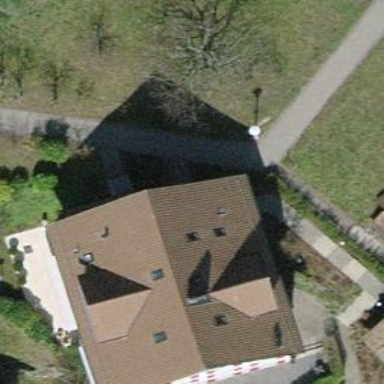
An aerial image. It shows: Building with tiled roof.